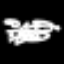
Label: airplane